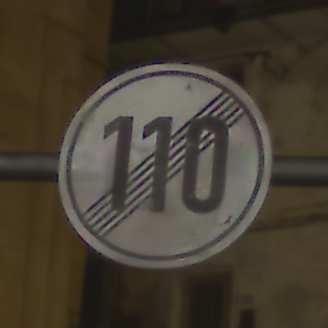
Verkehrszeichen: EndeGeschwindigkeit110
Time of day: Night
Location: Outdoor (Urban)
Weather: PartlyCloudy
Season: NotSpecified
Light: Artificial